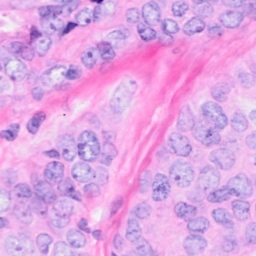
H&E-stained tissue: Breast